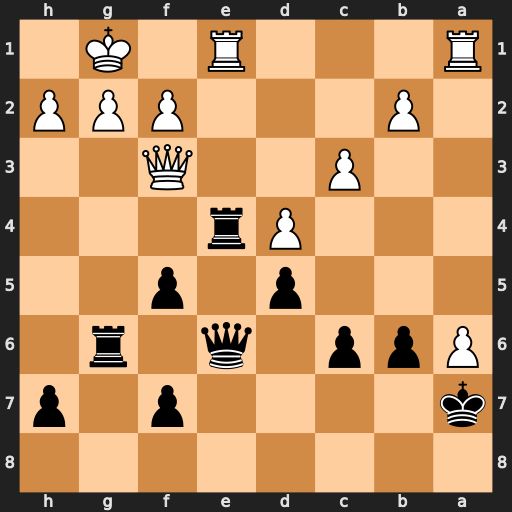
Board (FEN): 8/k4p1p/Ppp1q1r1/3p1p2/3Pr3/2P2Q2/1P3PPP/R3R1K1
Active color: b
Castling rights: -
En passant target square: -
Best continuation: Rxe1+ Rxe1 Qxe1#